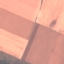
Land use / land cover class: AnnualCrop